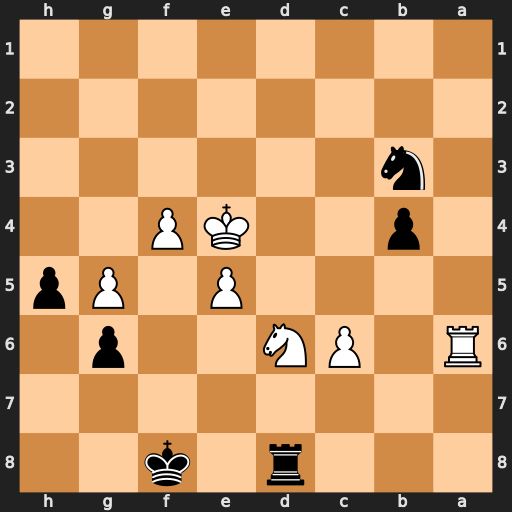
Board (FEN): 3r1k2/8/R1PN2p1/4P1Pp/1p2KP2/1n6/8/8
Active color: b
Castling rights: -
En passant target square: -
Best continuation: Nc5+ Ke3 Nxa6